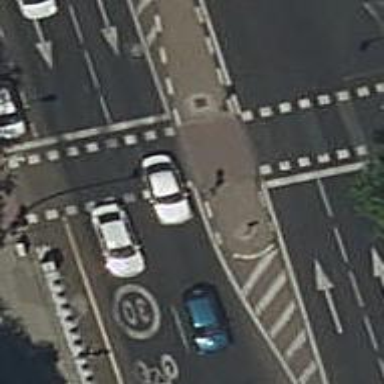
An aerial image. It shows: Secondary road with asphalt surface. It features shared lane for cyclists.